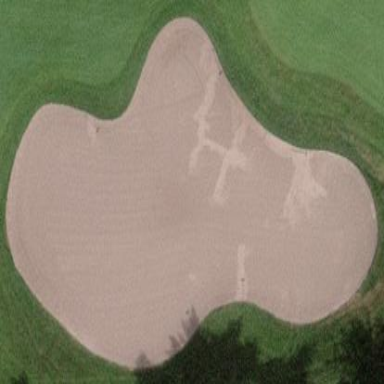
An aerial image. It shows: Golf bunker.